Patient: sex M, age 60
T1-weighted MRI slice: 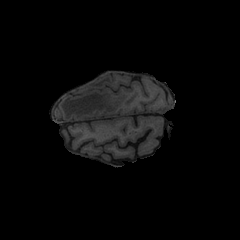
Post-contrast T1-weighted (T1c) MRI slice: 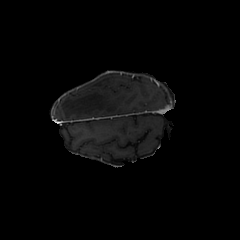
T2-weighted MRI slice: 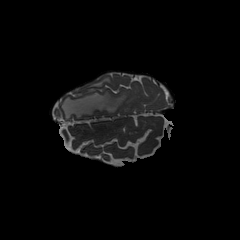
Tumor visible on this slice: yes
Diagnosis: Glioblastoma, IDH-wildtype
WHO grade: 4